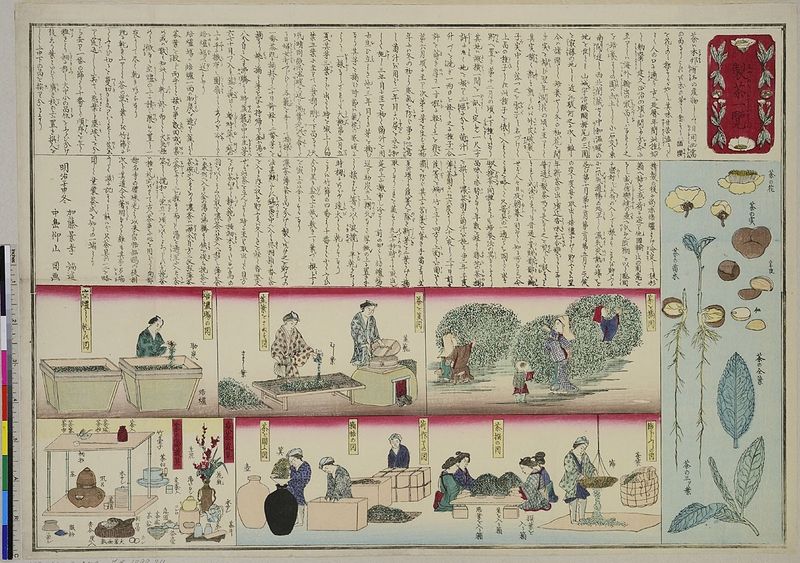
Titel: Teeherstellung: Eine Übersicht
Künstler: Nakajima Gy&#x14D;zan
Standort: Hamburg
Institution: Museum für Kunst und Gewerbe Hamburg
Schlagwörter: blätter, menschen, personen, pflanzen, vase, holzschnitt, japan, schrift, tee, schriftzeichen, druckgraphik, druckgrafik, asiatisch, zeit, gefäße, behälter, botanik, farbholzschnitt, beschreibung, anleitung, produktion, prozess, wannen, produkte, reproduktionen, einpflanzen, druckerzeugnisse, kräuter, meiji, japanese scroll, visual narrative, japanese printing